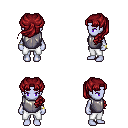
a pixel art fantasy rpg character, female body template, dark elf, purple skin, steel chest armor, white pants, brunette princess hairstyle, bracelets, four views (front, back, left, right), 2x2 character sprite sheet, small pixel art, hard edges, no anti-aliasing